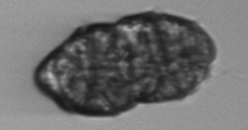
Label: Margalefidinium